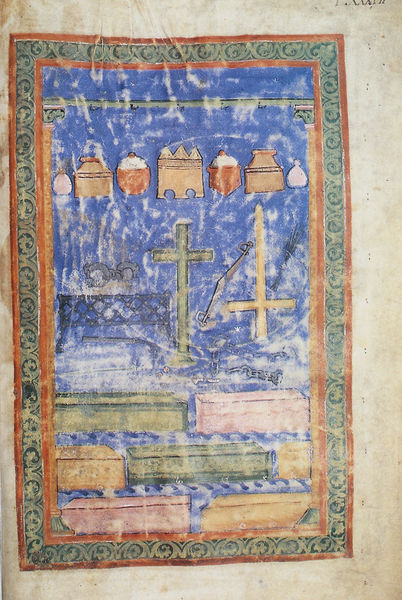
Titel: Flores Epytaphii Sanctorum
Künstler: Thiofrid
Schlagwörter: blau, gelb, grün, braun, schwarz, säule, säulen, zeichen, haus, rot, malerei, muster, ornament, teppich, geschichte, rahmen, tot, gitter, gold, rechts, rosa, sack, topf, kisten, kette, vergilbt, bank, wandteppich, ornamente, buch, burg, kreuz, seite, gefässe, buchseite, pergament, kreuze, sarg, säge, mittelalter, balu, textil, joch, urne, fessel, sarkophag, särge, truhen, kopfüber, perikopen, reliquiar, balsamierung, buchmalerei+